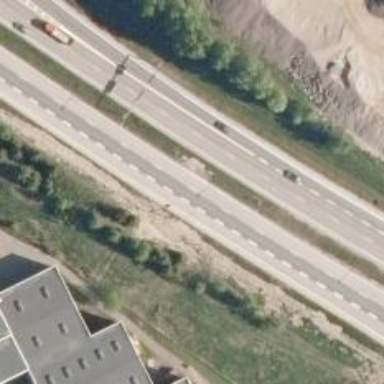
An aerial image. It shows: Asphalt motorway.